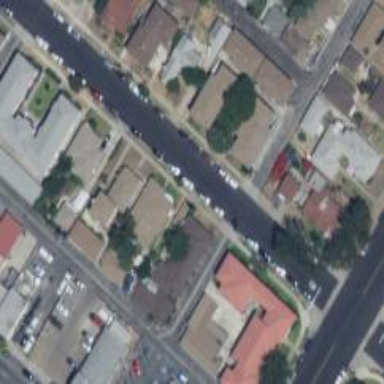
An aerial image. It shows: Alley classified as service road.